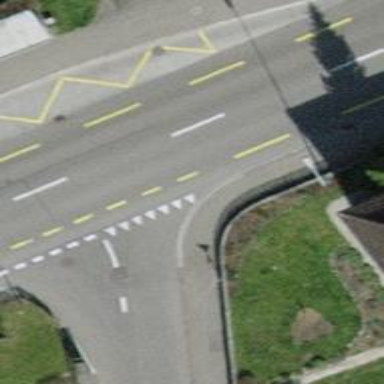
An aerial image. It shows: Asphalt sidewalk.